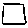
Label: square